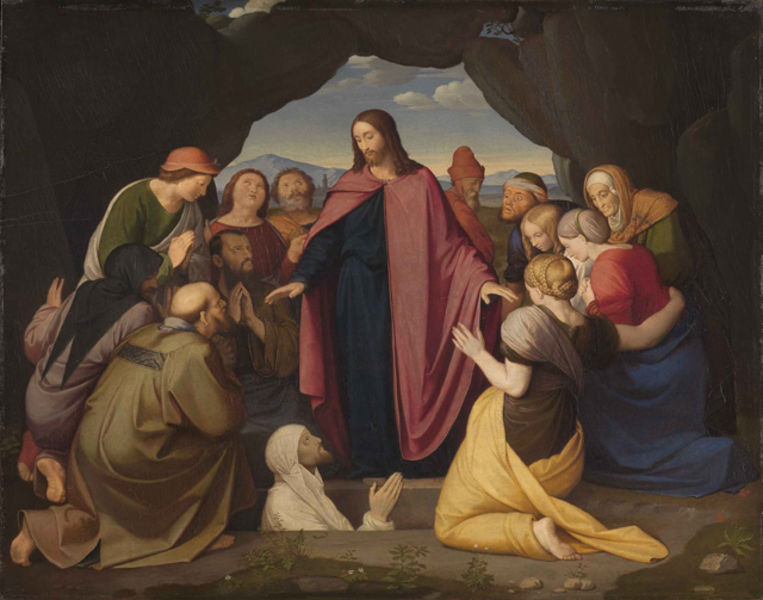
Titel: Auferweckung des Lazarus
Künstler: Friedrich Overbeck
Standort: Karlsruhe
Institution: Staatliche Kunsthalle Karlsruhe
Schlagwörter: berg, blau, dunkel, felsen, gemälde, gott, gruppe, himmel, umhang, weiß, wolken, frauen, gelb, grün, landschaft, menschen, sand, braun, frau, frisur, geste, grau, haar, hell, hut, licht, männer, orange, rücken, ausblick, rot, tuch, wolke, haube, leute, malerei, versammlung, bart, blond, kappe, mütze, arme, bibel, falten, leiche, stein, steine, toter, gesten, hände, niederlande, öl, erde, horizont, natur, gewand, haare, kutte, mantel, stoff, pflanzen, höhle, rosa, berge, kahl, kopftuch, glatze, knie, nazarener, umgang, höhe, glaube, rückenfigur, loch, knien, treffen, beten, gebet, staunen, leben, christus, grab, jesus, leichentuch, leichnam, kniend, knieen, segen, segnen, segnung, mönch, umhänge, heilige, greisin, anbeten, jünger, alte frau, anbetung, heilung, betend, auferstehung, gläubige, kapuze, tonsur, christ, wunder, auferweckung, lazarus, auferstehen, horizon, schaube, erweckung, nordalpin, mensvhen, auferstanden, mánner, totenerweckung, chrisus, erwecken, wiedererweckung, 1550, #gelb, jüngerinnen, tote erwecken, antikisierende kleidung